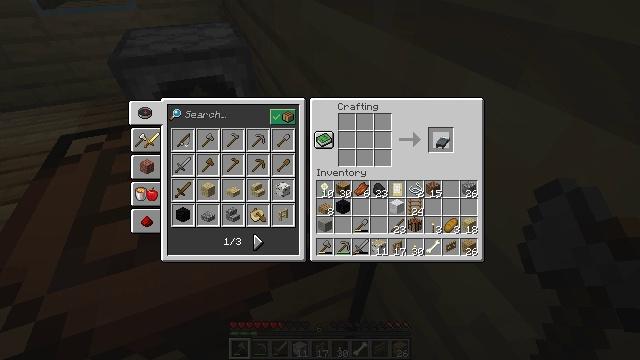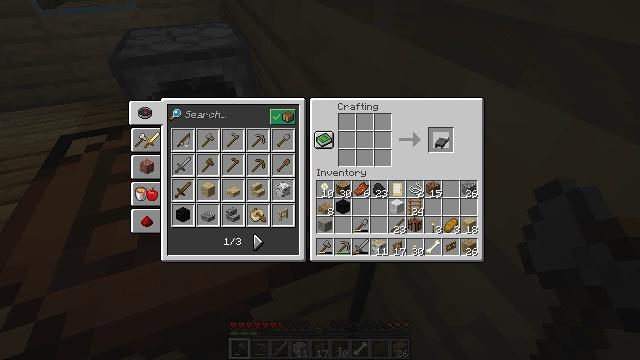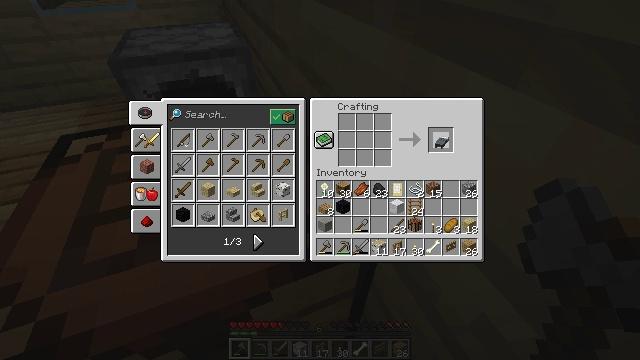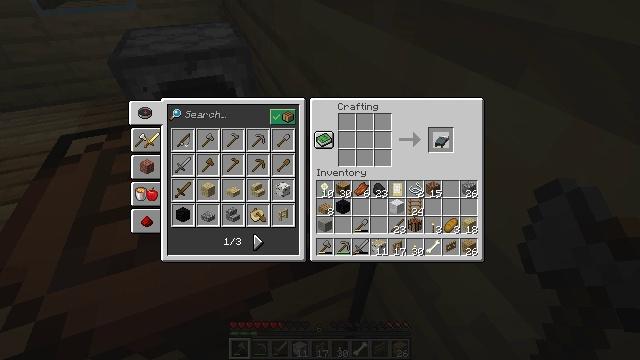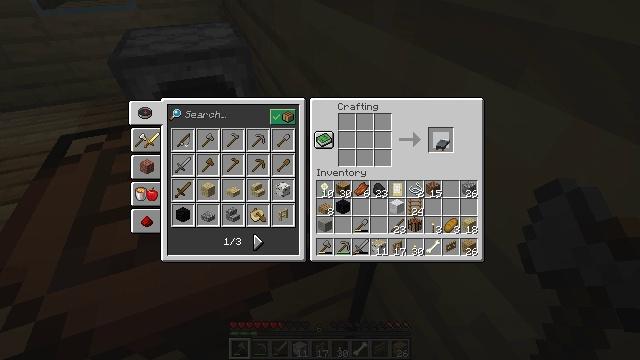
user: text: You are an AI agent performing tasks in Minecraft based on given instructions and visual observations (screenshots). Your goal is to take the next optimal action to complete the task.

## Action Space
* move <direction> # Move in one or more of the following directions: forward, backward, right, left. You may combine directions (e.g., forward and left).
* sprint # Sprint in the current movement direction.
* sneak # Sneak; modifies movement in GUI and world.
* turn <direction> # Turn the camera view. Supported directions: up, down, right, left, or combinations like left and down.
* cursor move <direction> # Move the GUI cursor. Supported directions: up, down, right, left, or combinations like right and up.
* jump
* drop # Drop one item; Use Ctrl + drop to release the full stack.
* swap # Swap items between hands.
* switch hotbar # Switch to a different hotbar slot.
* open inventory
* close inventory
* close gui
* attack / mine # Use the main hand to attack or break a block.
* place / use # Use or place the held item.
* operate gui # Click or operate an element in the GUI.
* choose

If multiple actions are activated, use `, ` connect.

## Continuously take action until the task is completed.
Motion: motion action
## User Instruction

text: Make a gray bed using the crafting table.
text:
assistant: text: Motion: operate gui
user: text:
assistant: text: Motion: operate gui
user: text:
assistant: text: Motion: operate gui
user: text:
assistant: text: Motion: no_op
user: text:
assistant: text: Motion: no_op